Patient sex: F
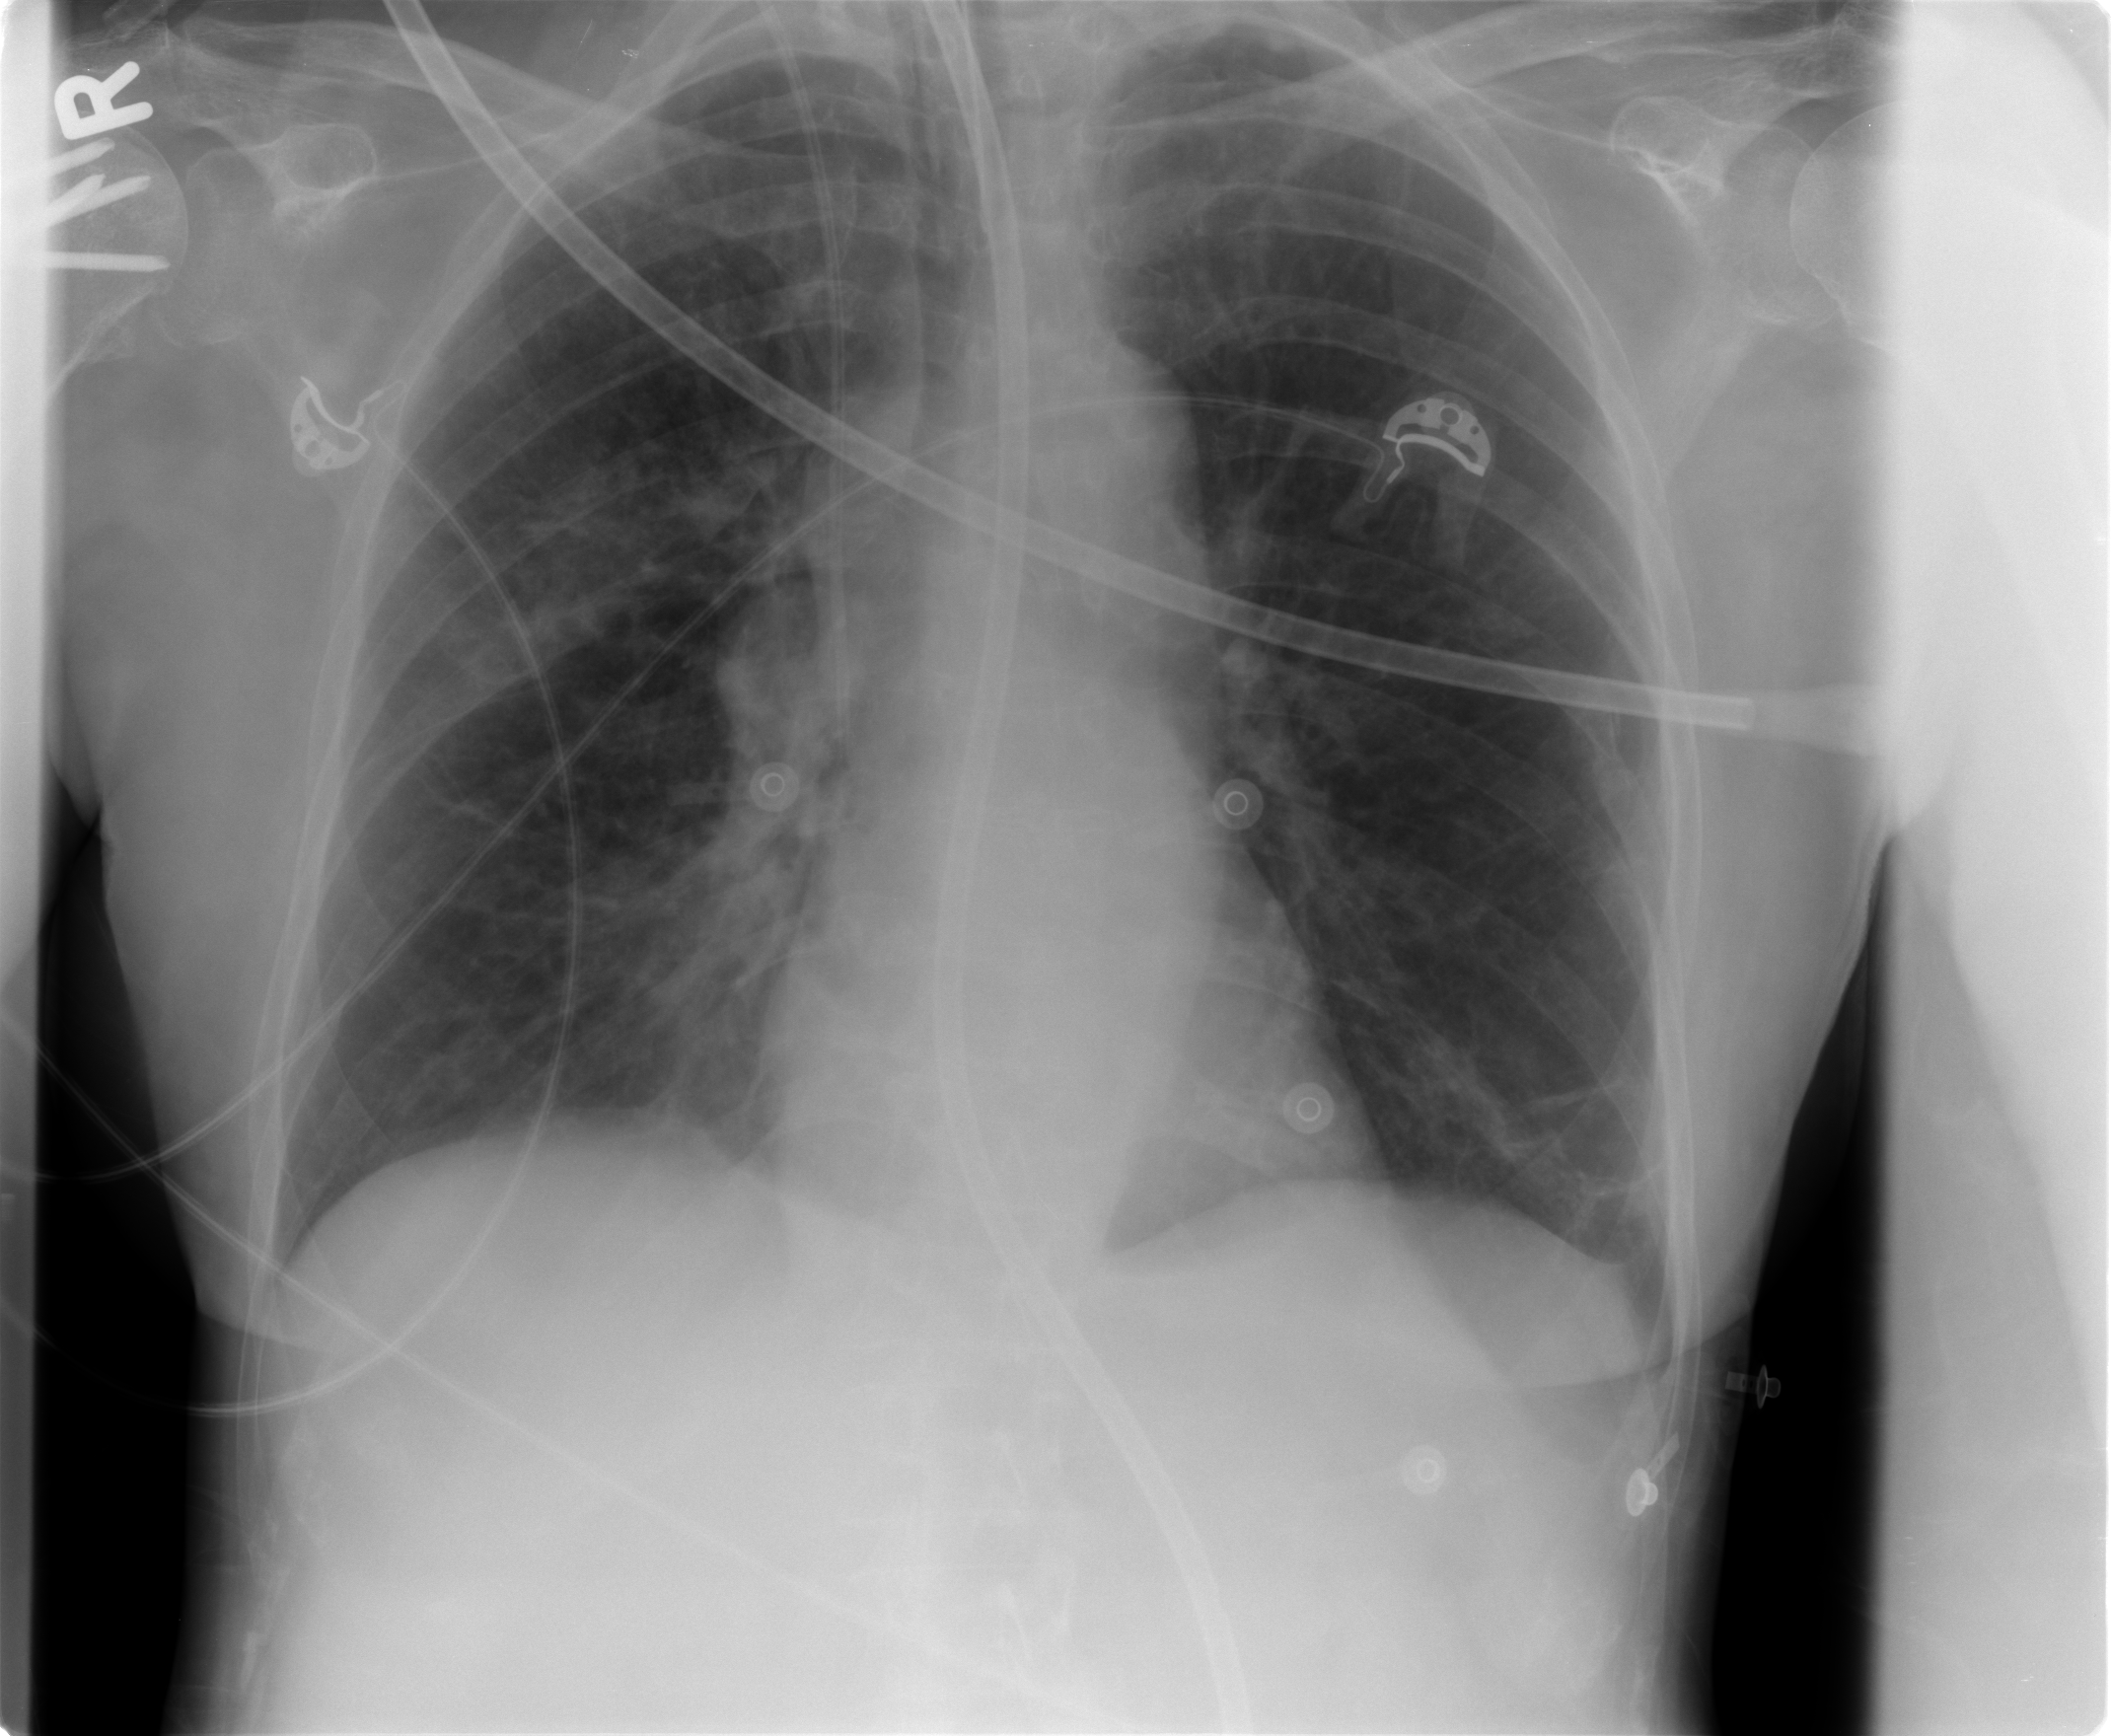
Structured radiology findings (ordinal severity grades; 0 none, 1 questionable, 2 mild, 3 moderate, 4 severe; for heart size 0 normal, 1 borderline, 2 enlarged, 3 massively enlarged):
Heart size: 0
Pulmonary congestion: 0
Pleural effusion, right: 0
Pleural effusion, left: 0
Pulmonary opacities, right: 1
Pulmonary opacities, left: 0
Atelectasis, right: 0
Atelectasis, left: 0